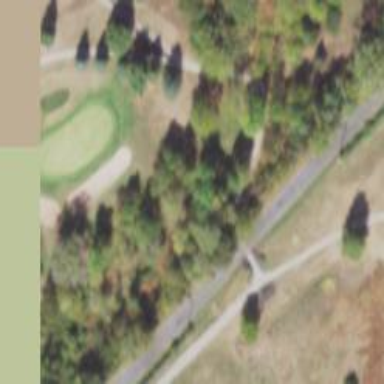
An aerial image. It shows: Path for both roads and golfers.